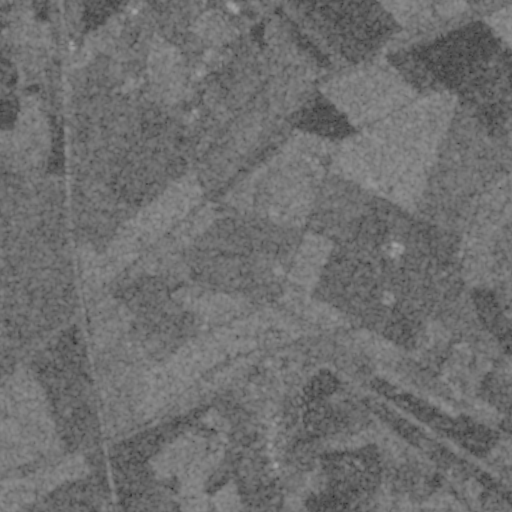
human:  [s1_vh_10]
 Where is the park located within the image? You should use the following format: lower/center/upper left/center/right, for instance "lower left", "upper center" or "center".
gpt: The park is located in the lower center of the image.
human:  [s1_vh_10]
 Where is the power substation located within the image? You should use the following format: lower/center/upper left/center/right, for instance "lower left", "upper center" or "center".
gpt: The power substation is located in the upper left of the image.
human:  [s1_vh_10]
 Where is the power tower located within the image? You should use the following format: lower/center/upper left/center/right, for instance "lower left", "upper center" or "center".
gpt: The power tower is located in the lower of the image.
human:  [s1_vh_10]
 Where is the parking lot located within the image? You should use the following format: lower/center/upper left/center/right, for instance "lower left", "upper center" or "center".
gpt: There is no parking lot in the image.

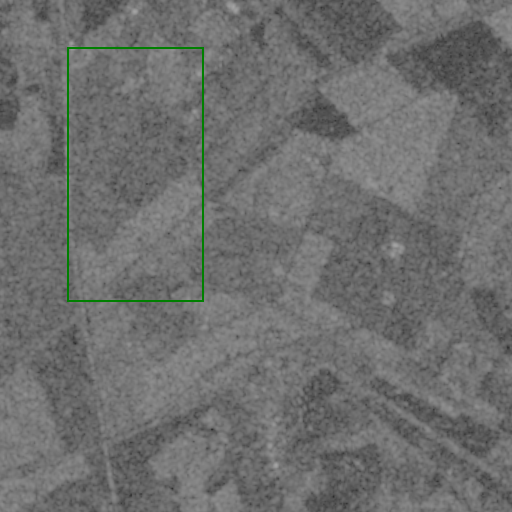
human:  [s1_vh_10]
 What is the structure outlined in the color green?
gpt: The structure outlined in green is a crop field.
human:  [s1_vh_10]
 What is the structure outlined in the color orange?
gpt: There is no orange outline.